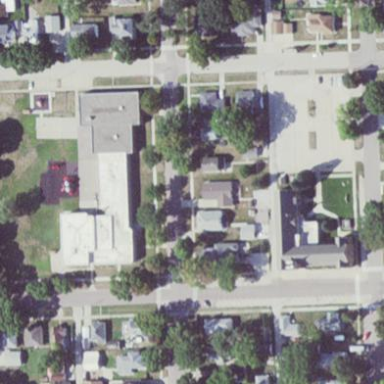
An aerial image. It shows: School.